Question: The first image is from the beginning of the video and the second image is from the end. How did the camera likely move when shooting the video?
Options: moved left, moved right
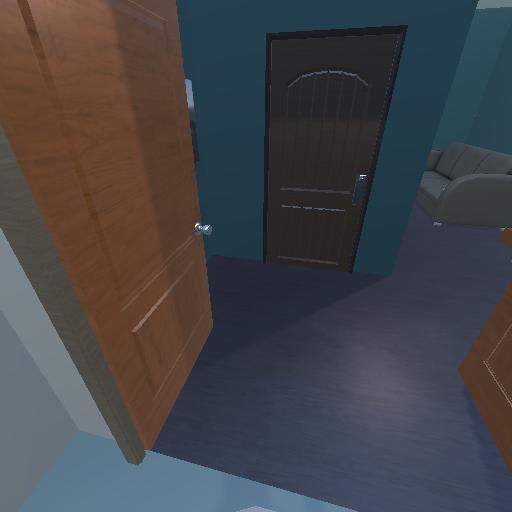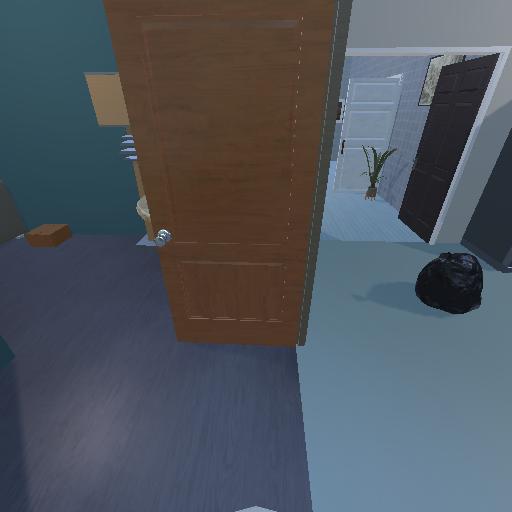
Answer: moved left